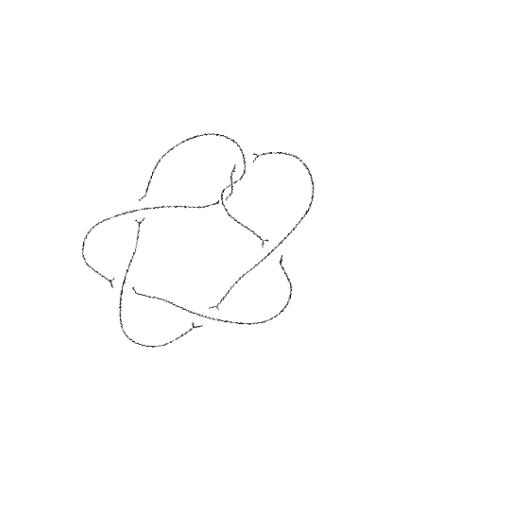
Crossing number: 7